The plot is a Hilbert-envelope spectrum of a rotating bearing's acceleration signal, annotated with the bearing's characteristic defect frequencies. Determine the bearing's health state. Answer with exactly one of: normal, inner_race, outer_race, ball.
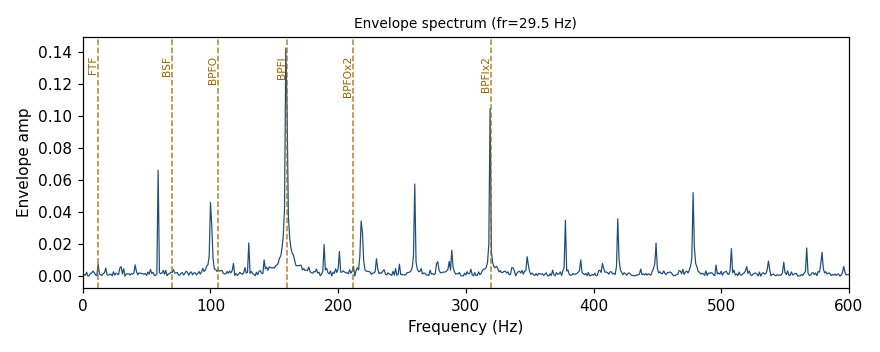
Answer: inner_race